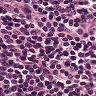
Metastatic tissue present: no